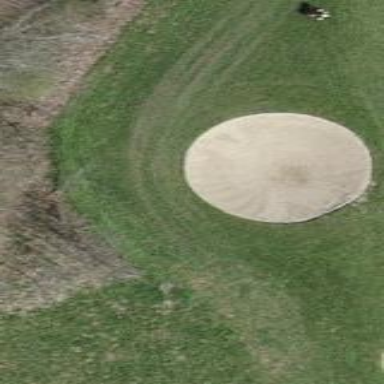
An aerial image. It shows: Golf bunker.